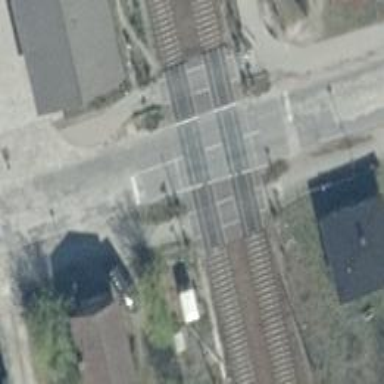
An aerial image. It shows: Level crossing with lights. The barriers at the crossing are of double half type.